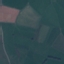
Land use / land cover: Pasture